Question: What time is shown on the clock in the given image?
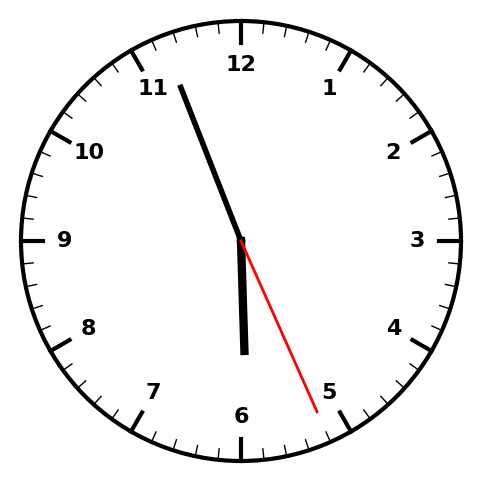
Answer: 05:56:26